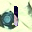
Label: 1